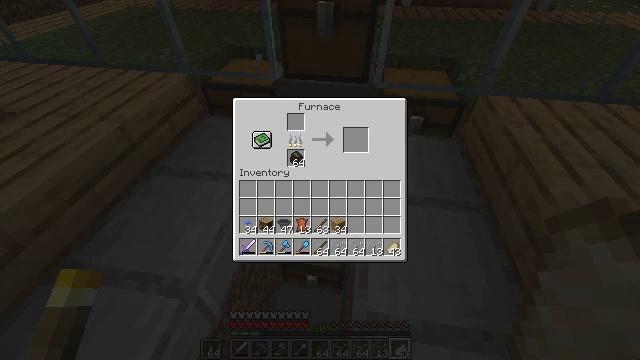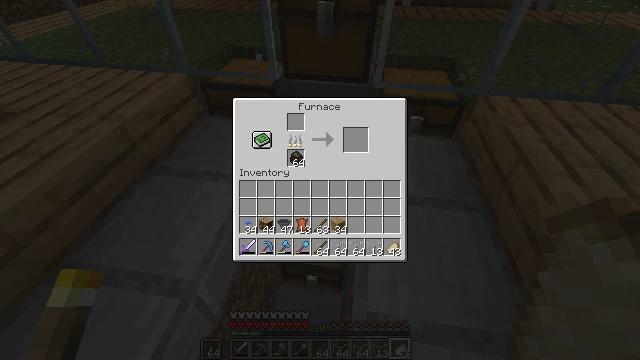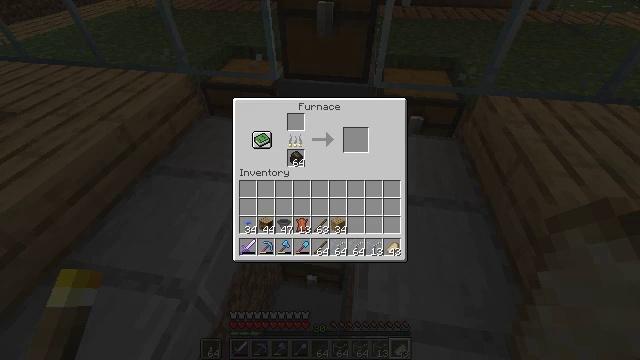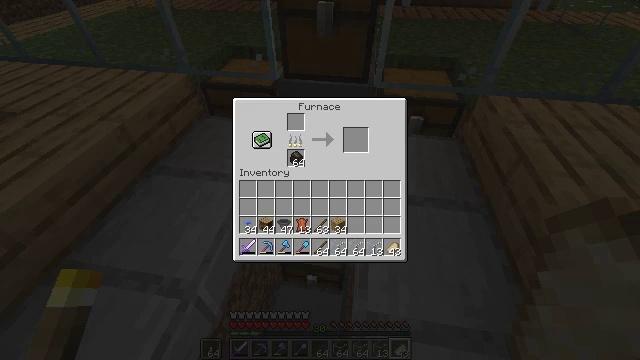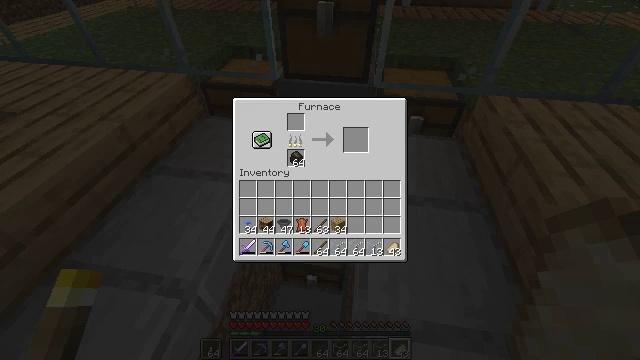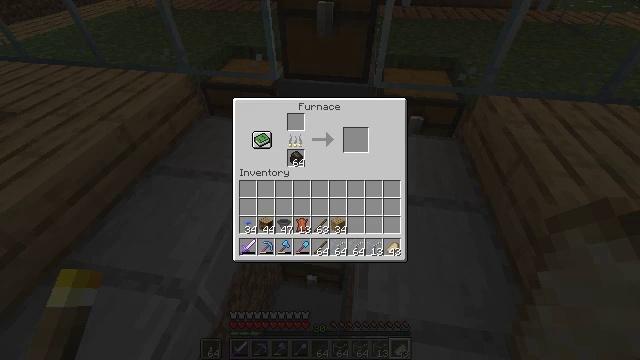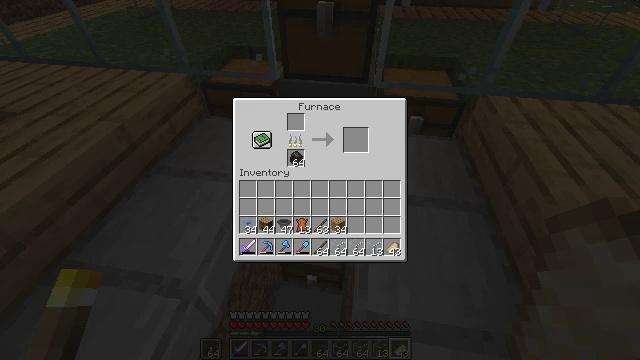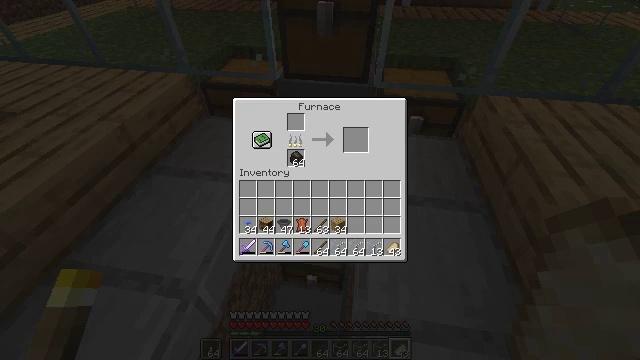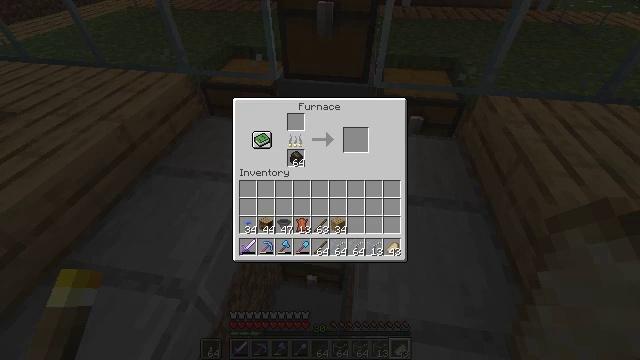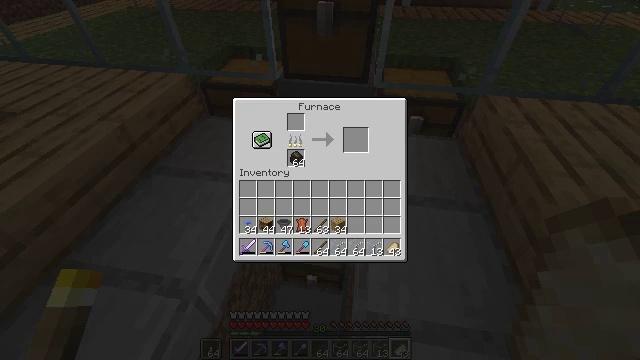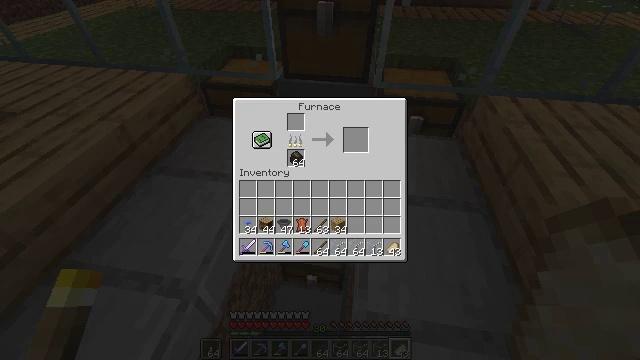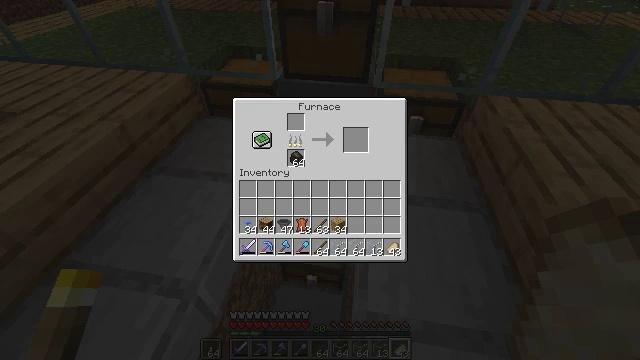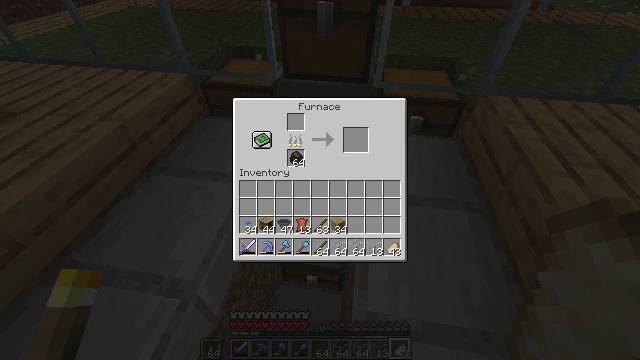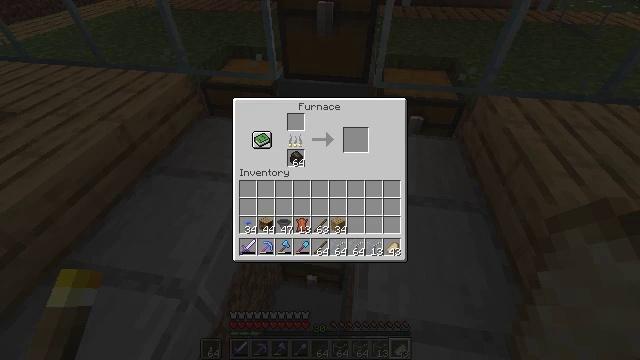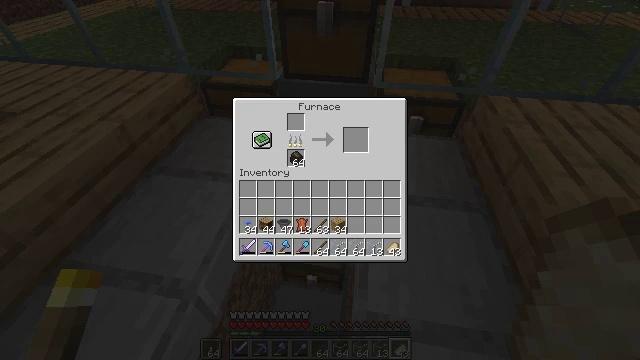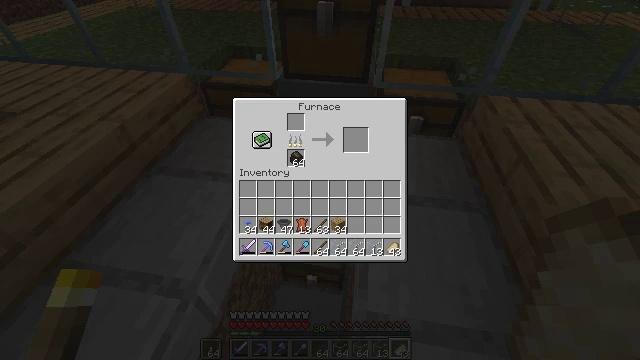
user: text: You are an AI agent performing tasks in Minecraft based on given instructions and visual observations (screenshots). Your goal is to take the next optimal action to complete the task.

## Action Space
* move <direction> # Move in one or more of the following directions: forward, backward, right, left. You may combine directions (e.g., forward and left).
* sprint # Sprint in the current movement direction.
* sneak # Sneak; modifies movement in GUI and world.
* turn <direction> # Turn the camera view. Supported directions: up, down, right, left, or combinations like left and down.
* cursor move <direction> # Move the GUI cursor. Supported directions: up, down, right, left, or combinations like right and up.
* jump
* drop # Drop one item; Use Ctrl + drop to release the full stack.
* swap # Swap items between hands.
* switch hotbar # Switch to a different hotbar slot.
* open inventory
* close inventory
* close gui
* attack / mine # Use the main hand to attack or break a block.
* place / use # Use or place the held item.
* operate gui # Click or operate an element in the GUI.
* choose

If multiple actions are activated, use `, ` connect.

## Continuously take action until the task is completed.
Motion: motion action
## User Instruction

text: To get a dried kelp block, open a crafting table.
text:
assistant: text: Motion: no_op
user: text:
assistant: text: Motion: no_op
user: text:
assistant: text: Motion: no_op
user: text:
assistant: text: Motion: no_op
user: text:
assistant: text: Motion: no_op
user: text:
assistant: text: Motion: no_op
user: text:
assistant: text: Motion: no_op
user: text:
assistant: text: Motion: no_op
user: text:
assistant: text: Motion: cursor move right
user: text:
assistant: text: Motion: no_op
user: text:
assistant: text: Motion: no_op
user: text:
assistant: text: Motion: no_op
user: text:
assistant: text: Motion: no_op
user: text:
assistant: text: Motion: no_op
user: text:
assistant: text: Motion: no_op
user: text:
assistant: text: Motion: no_op
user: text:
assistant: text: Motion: no_op
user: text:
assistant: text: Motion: no_op
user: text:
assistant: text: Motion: no_op
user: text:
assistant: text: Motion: no_op
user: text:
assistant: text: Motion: no_op
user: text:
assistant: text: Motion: no_op
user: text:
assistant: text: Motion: no_op
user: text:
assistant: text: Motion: no_op
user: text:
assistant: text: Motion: no_op
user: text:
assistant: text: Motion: no_op
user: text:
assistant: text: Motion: no_op
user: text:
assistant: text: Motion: no_op
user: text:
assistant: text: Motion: no_op
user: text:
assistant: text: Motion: no_op